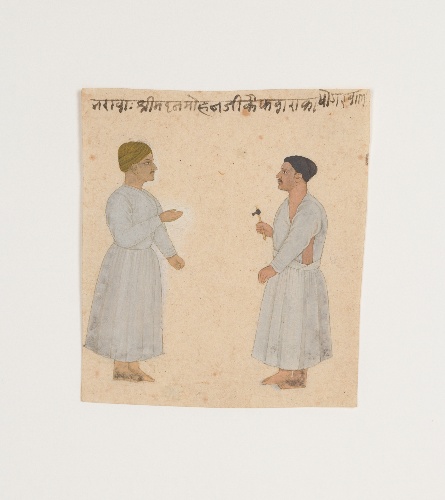
Date: early 19th century
Object type: Painting
Classification: Paintings
Medium: Ink, wash, and opaque watercolor on paper
Culture: India (Rajasthan)
Dimensions: Image (sight): 4 x 4 1/4 in. (10.2 x 10.8 cm)
Framed: 16 x 20 in. (40.6 x 50.8 cm)
Department: Asian Art
Credit line: Gift of Subhash Kapoor, in memory of his parents, Smt Shashi Kanta and Shree Parshotam Ram Kapoor, 2008
Accession year: 2008
Repository: Metropolitan Museum of Art, New York, NY
Tags: Men